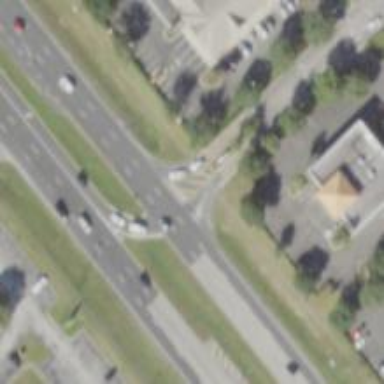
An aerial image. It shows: Trunk link highway.